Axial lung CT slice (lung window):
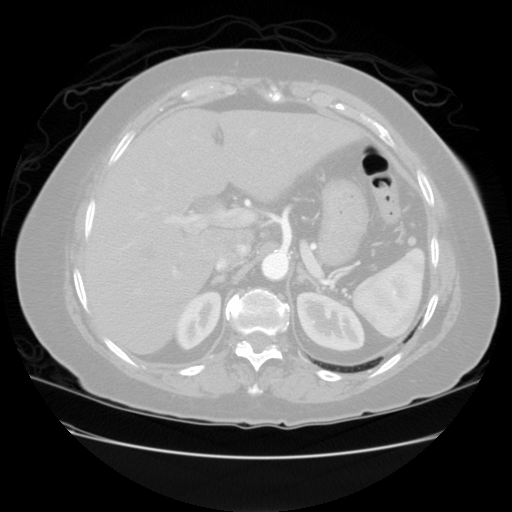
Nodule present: no